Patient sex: M
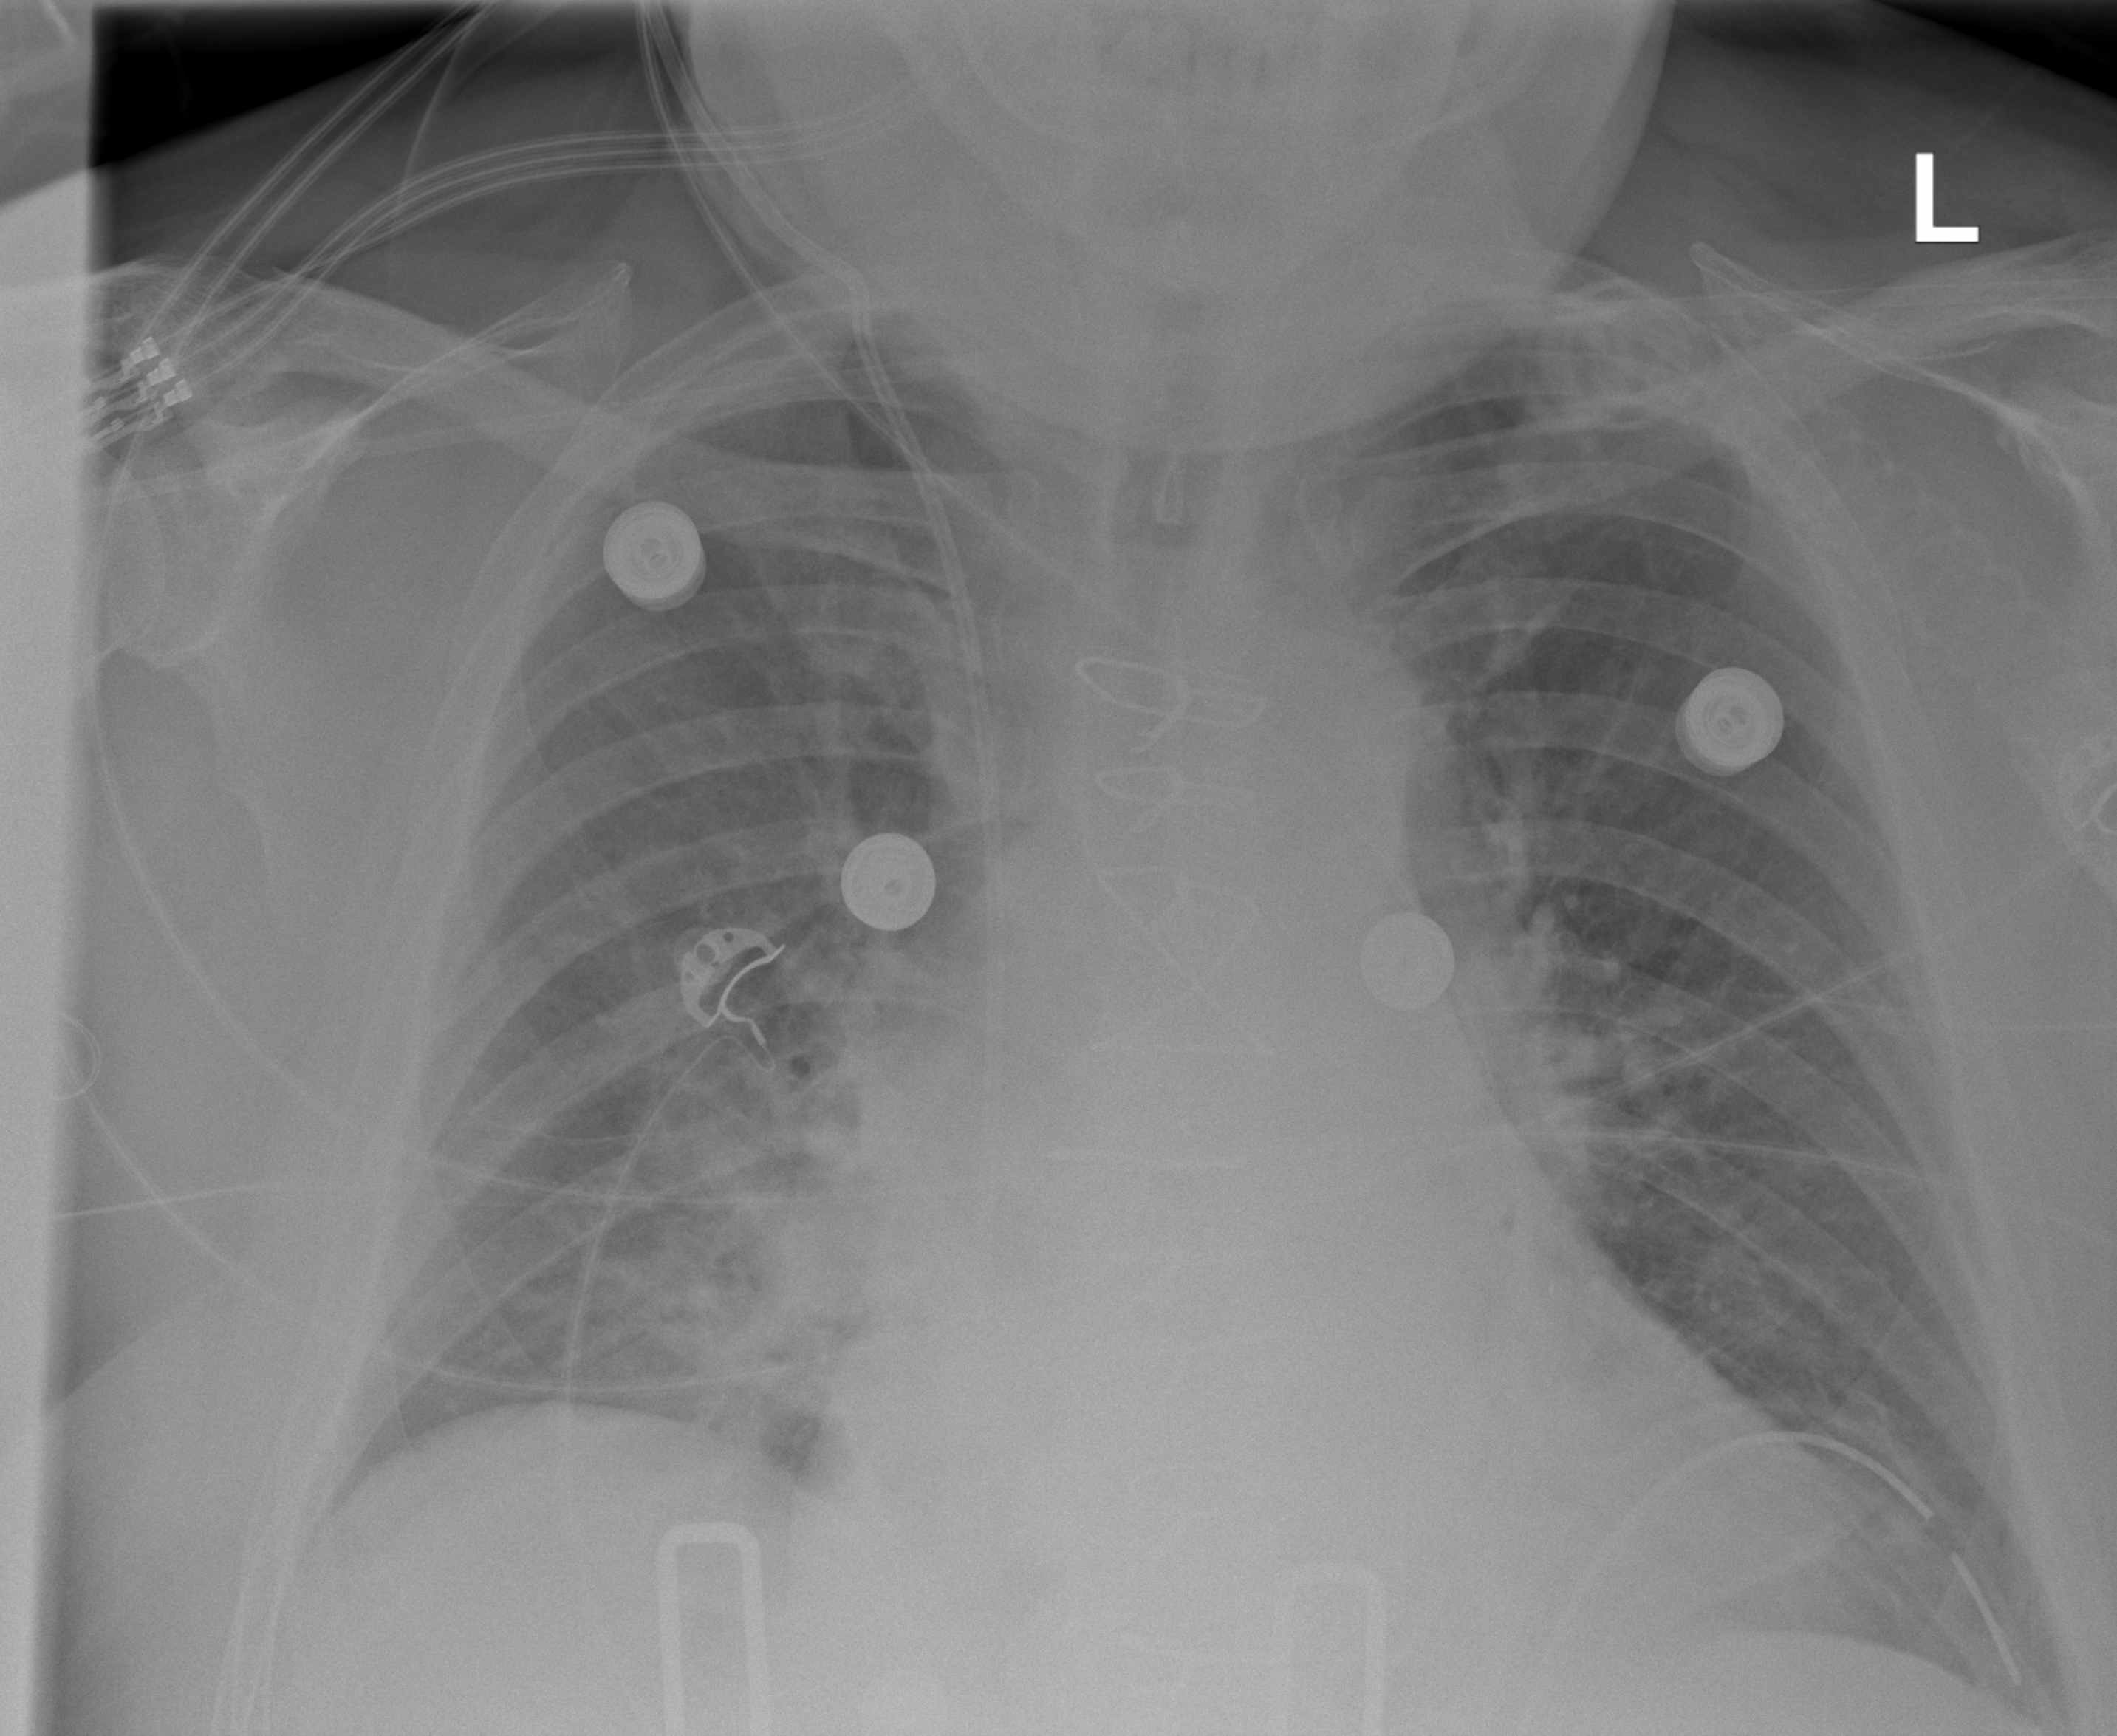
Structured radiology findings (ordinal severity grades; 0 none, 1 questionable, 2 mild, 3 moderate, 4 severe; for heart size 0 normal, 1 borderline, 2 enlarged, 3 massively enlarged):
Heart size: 2
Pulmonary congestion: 2
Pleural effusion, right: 2
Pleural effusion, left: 2
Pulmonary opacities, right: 2
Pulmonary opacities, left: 2
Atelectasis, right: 2
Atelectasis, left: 2